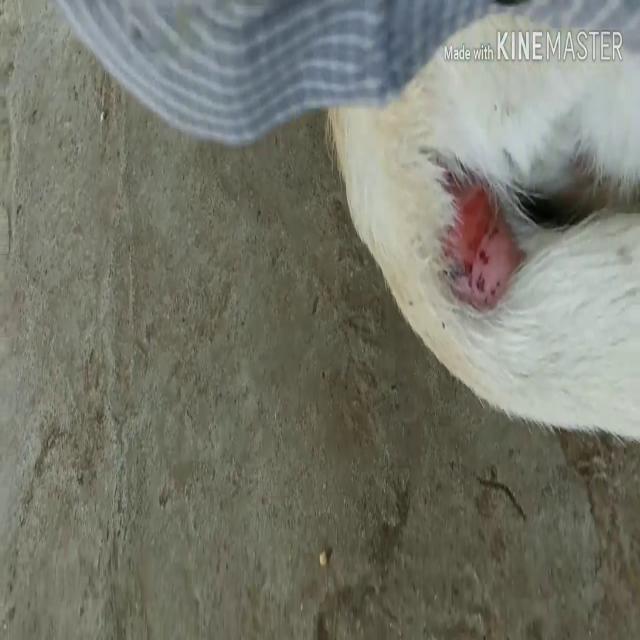
Canine dermatitis — inflammation of the skin presenting with erythema, pruritus, papules, and excoriation. May be allergic, contact, or atopic in origin.